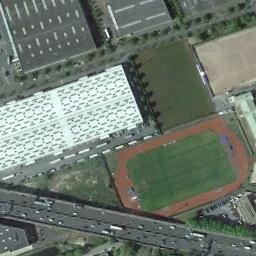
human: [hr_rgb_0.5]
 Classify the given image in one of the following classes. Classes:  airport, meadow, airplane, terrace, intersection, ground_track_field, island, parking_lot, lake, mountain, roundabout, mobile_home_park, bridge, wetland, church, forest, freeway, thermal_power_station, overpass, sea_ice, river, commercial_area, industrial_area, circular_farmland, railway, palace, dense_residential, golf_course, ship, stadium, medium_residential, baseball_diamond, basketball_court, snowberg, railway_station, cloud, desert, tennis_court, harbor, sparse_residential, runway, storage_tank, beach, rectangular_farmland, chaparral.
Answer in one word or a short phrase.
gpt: ground_track_field